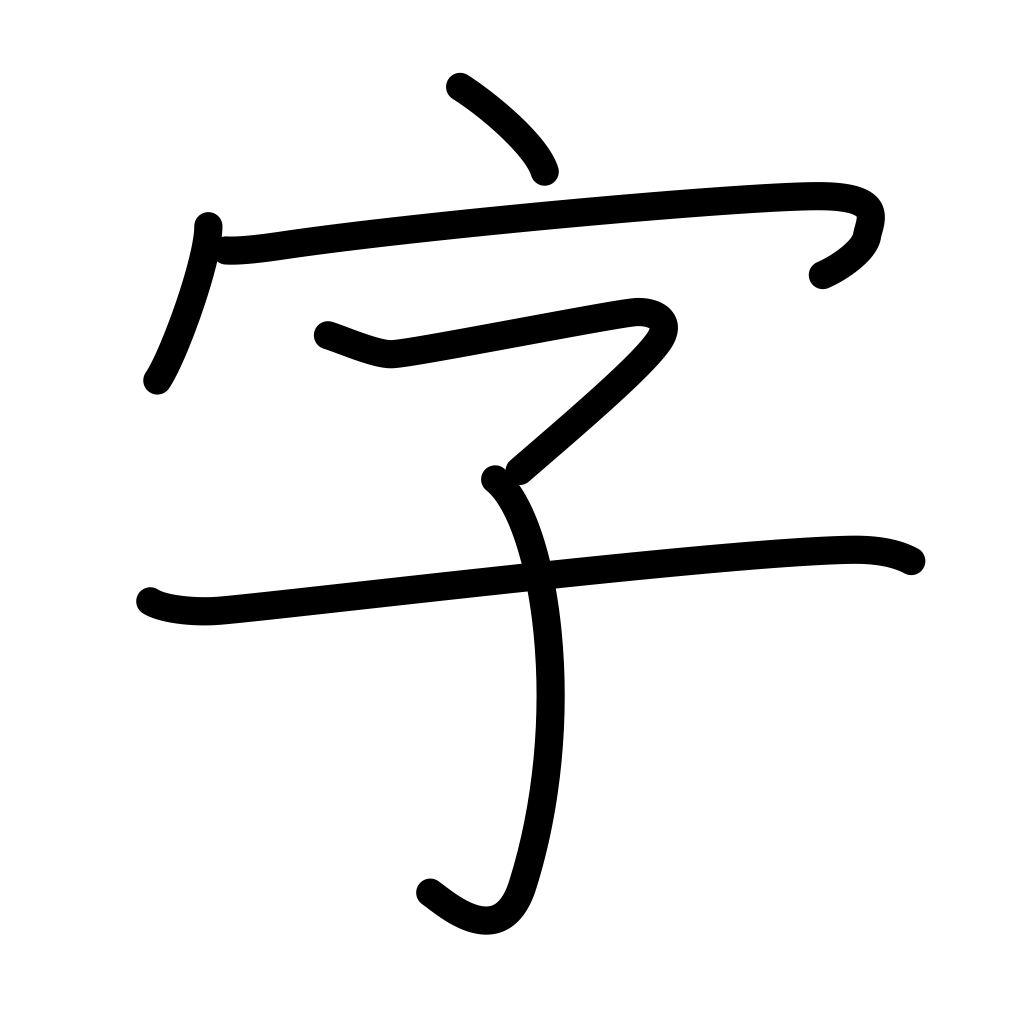
Meaning: character, letter, word, section of village